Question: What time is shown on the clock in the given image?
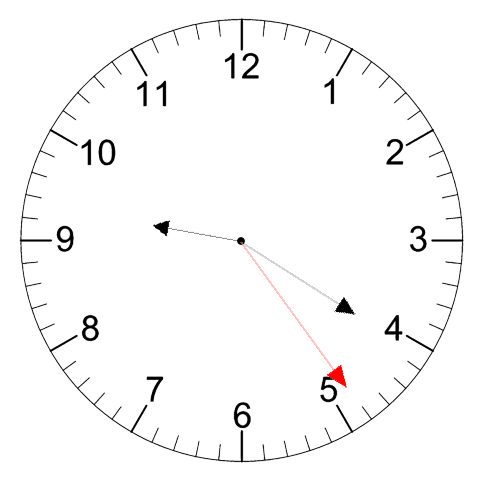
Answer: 09:20:24